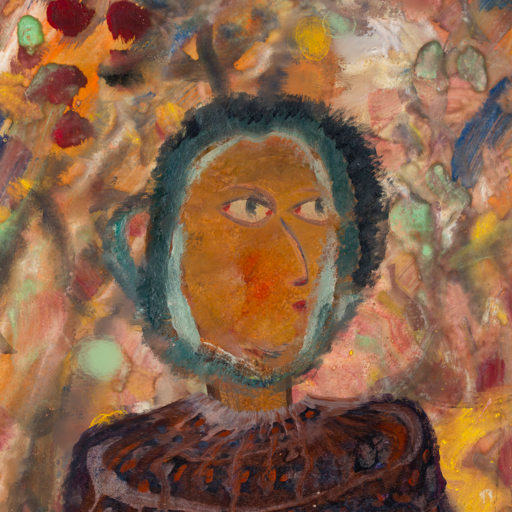
Background: Mother_And_Son_Mother, Head And Neck Side: Pipe, Face Side: GypsyMother, Bust: Hypocrite, Hair Side: Boggyland, Head Accessory: Blank, Second Necklace: Blank, Necklace: Blank, Baby: Blank